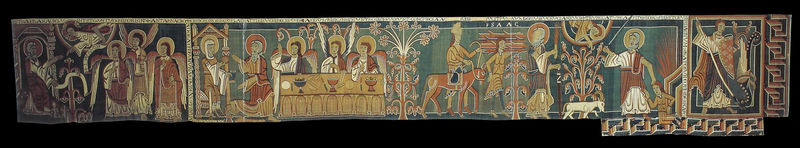
Titel: Abraham-Engel-Teppich
Institution: Halberstadt, Domschatz
Schlagwörter: blau, flügel, mann, gelb, grün, menschen, braun, männer, orange, schwarz, tisch, weiss, dach, rot, tier, ornament, teppich, band, bibel, lang, bild, gewand, gold, kelch, stickerei, stoff, kind, personen, pflanzen, esel, pferd, reiter, engel, farbe, thron, tafel, wandteppich, ornamente, schild, moses, detailliert, strafe, mahl, heiligenschein, nimbus, besteck, jesus, altes testament, mittelalter, segen, tapisserie, heilige, isaak, opferung, abendmahl, heilig, maria, wandbild, biblisch, szenen, ziegenbock, ziege, weben, meander, längs, details, verkündigung, speisung, länglich, heiligenscheine, apostel, tapette, abraham, einzug, nimben, heilge, b, 1200, dornenbusch, pfalze